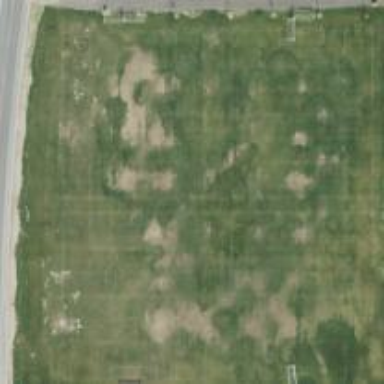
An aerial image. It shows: Soccer field located in recreation ground.